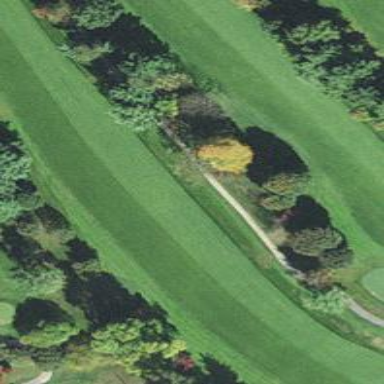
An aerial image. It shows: Golf fairway in the image.